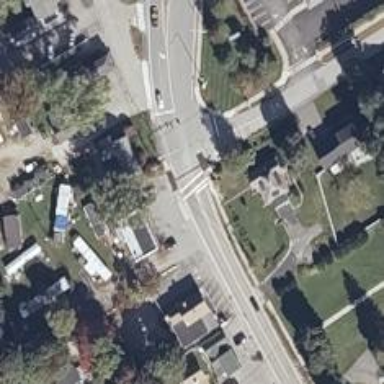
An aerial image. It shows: Marked road crossing.